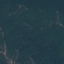
Land use / land cover class: Forest